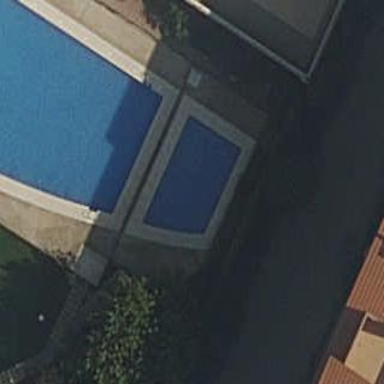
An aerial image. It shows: Swimming pool located in leisure land.